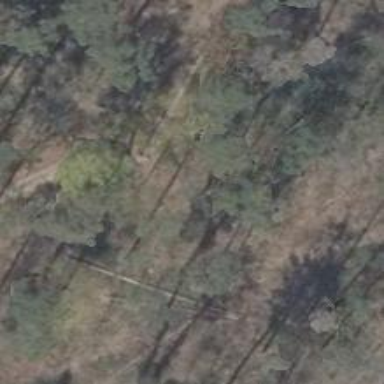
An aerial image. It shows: Hunting stand.